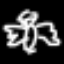
Label: angel